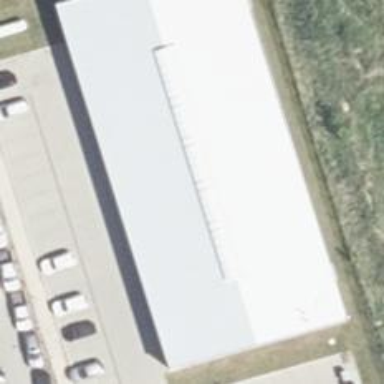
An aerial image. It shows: Gabled roof on commercial building used for fishing shop.